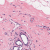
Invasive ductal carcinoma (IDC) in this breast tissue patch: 0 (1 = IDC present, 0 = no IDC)